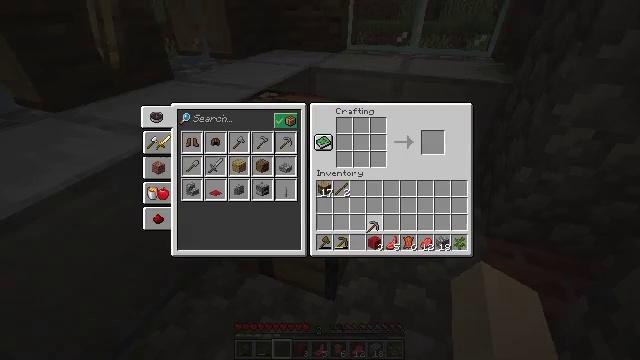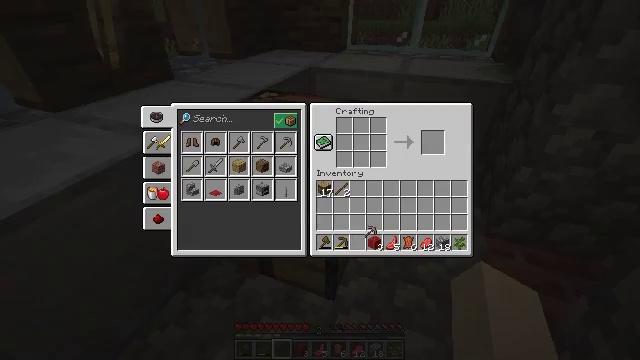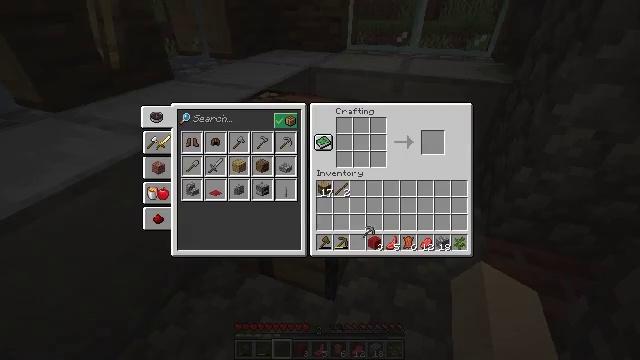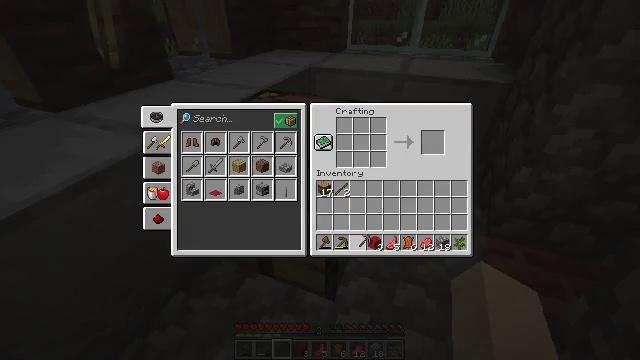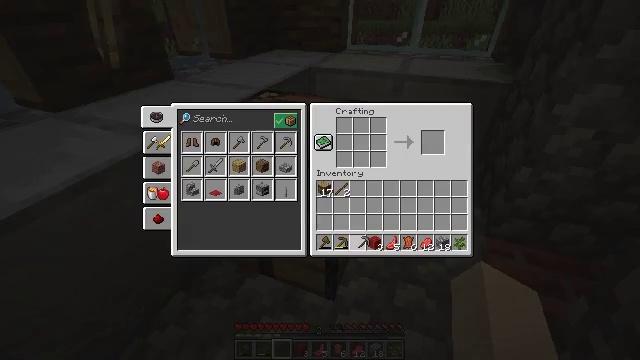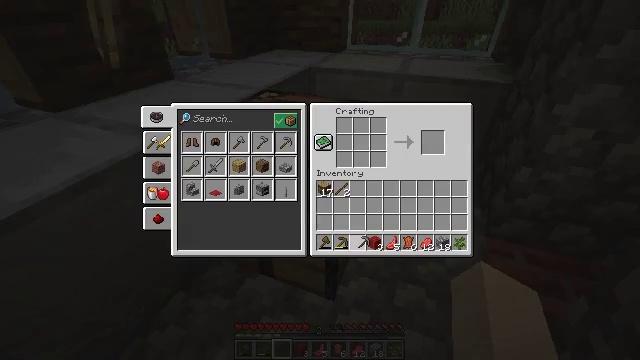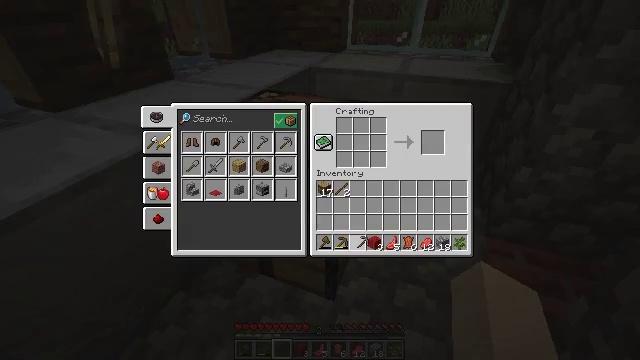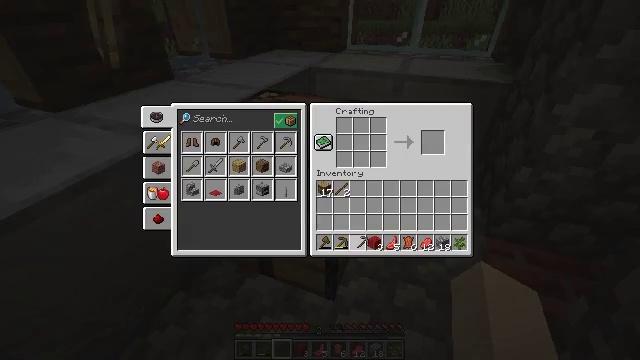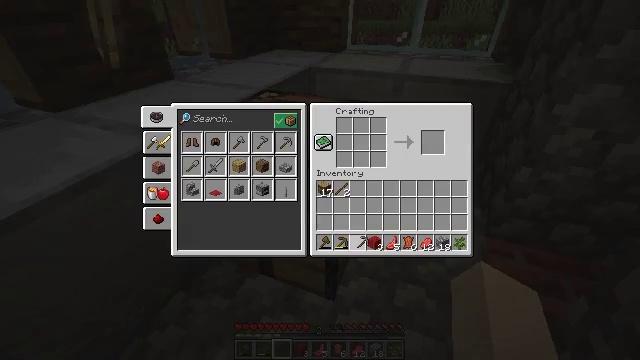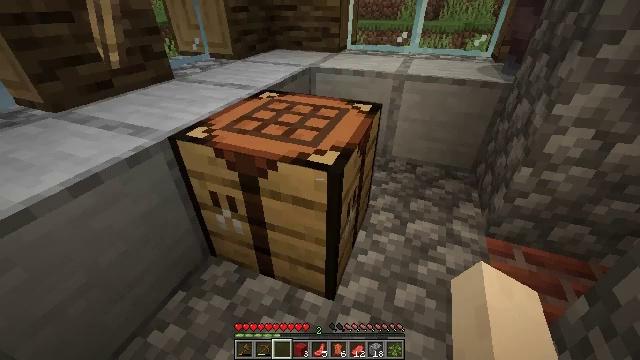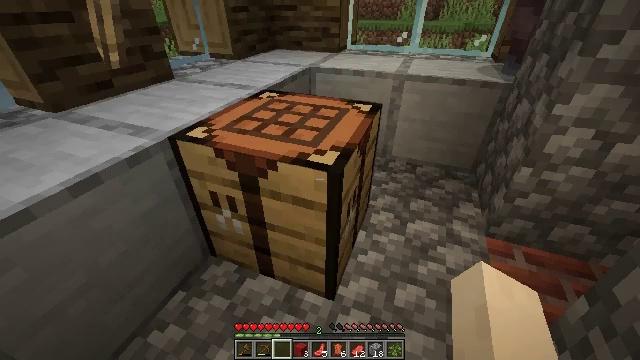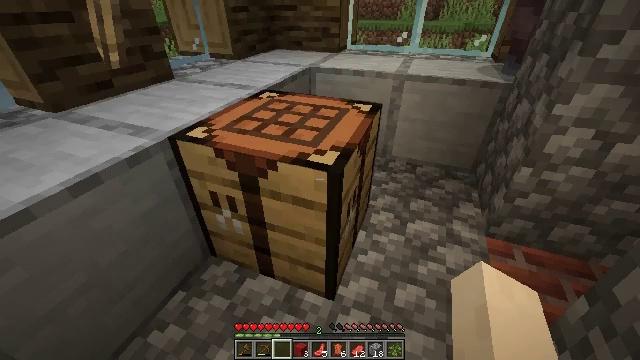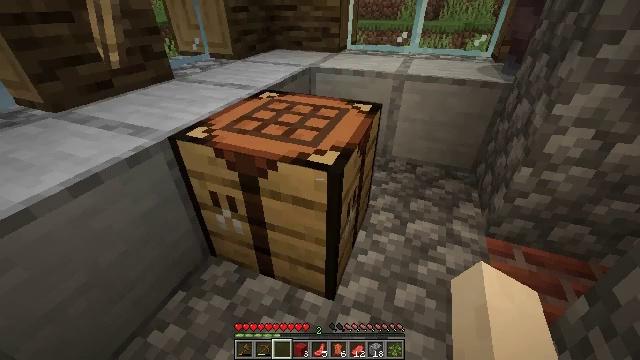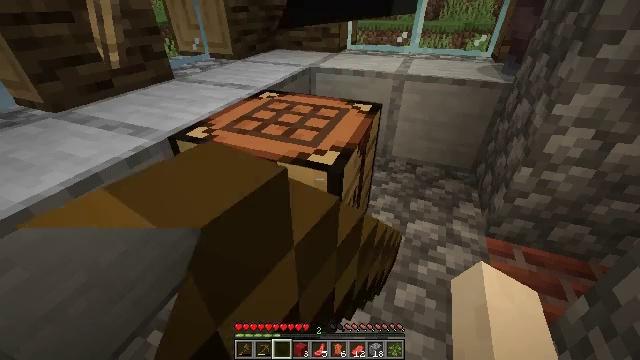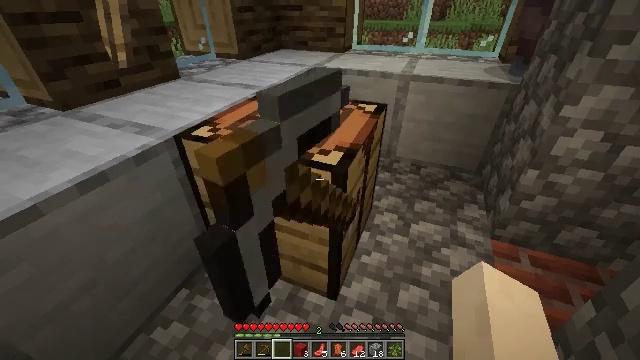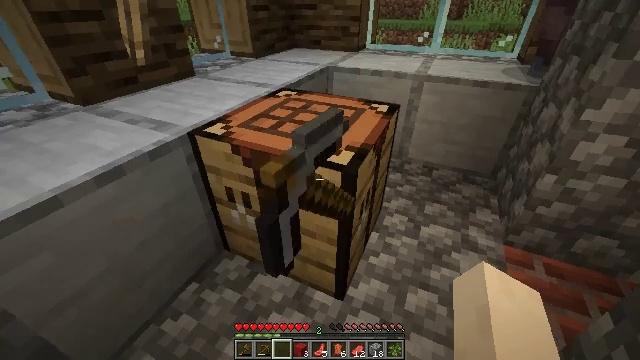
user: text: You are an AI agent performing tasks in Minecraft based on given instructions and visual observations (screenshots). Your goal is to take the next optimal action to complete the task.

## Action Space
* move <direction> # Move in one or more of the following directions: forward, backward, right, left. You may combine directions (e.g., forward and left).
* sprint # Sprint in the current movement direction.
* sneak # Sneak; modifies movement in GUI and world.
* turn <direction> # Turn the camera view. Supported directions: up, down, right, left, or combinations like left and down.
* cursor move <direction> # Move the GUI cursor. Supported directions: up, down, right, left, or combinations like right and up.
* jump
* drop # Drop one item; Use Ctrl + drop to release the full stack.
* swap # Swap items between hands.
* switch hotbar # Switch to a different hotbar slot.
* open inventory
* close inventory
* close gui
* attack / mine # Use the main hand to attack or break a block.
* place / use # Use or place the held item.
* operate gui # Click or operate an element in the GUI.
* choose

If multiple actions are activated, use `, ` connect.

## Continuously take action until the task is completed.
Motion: motion action
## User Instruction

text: Gather smooth stone from the ground.
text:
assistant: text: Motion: no_op
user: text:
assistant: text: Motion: no_op
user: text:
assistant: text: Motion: turn down
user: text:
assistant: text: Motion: no_op
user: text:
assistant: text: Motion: no_op
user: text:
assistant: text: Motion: no_op
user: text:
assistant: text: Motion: attack / mine
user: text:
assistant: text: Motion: attack / mine
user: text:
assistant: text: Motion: no_op
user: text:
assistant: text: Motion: no_op
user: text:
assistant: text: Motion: no_op
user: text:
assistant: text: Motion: no_op
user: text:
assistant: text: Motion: no_op
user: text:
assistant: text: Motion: turn left
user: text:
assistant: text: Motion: turn left
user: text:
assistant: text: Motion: turn left
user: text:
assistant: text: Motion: no_op
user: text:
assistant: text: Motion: turn left
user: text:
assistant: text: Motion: no_op
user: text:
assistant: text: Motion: no_op
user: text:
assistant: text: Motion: no_op
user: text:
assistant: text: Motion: move forward
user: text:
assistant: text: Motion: move forward, turn left and down
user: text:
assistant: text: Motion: move forward, turn left and down
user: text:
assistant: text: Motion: move forward, turn left and down
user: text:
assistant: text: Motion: turn left and down
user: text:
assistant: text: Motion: turn left
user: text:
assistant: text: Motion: move left, turn left and down
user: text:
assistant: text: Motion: move left, turn left
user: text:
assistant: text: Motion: move left